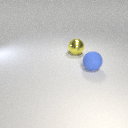
large yellow metal sphere behind large blue rubber sphere